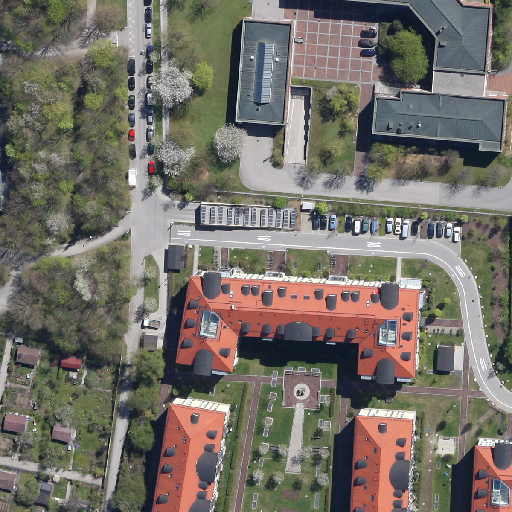
Referring expression: van